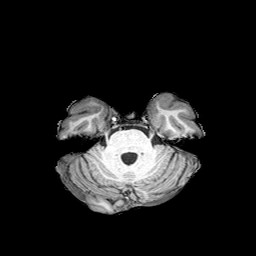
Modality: T1w
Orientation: coronal
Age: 25
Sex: female
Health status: healthy